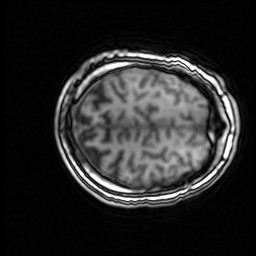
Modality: inplaneT1
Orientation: axial